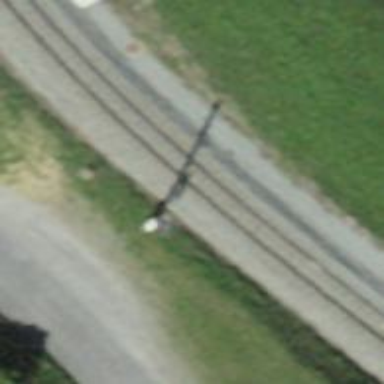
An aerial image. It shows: Narrow-gauge railway track electrified by contact line.